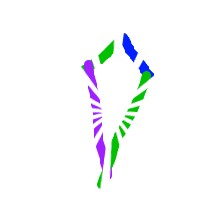
Shape: kite